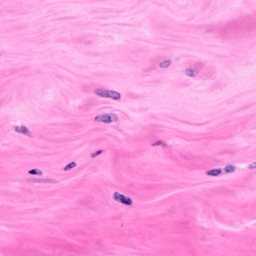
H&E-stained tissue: Breast